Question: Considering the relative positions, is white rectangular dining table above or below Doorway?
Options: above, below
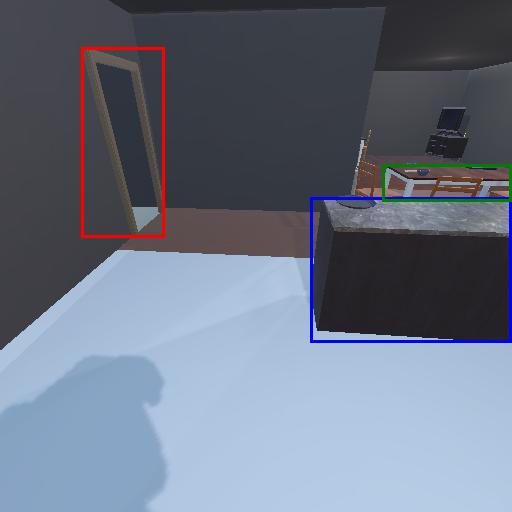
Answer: above